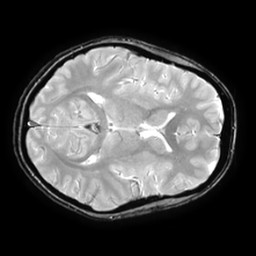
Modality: T2starw
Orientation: axial
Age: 23
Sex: female
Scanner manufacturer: ge
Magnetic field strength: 3 T
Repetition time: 0.65 s
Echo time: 0.02 s